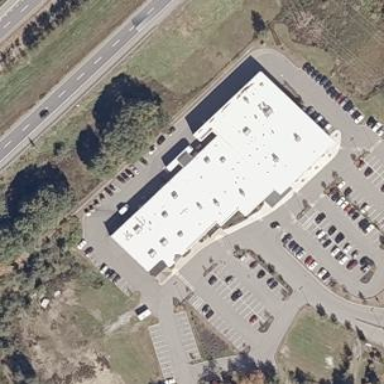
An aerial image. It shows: Retail building.